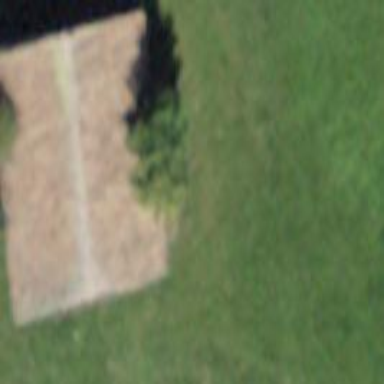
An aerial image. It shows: Barn.